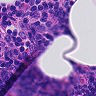
Metastatic tissue present: no